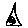
Label: triangle